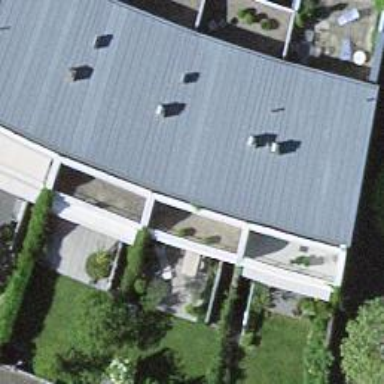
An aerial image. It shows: Flat-roofed terrace building.